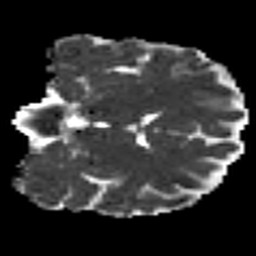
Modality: MD
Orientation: coronal
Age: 45
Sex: female
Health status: healthy
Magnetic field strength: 3 T
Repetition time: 9 s
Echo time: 0.093 s